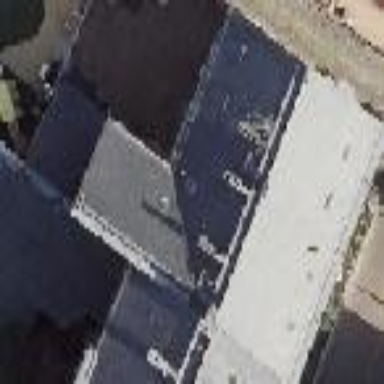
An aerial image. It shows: Gabled roof on building that houses apartments.